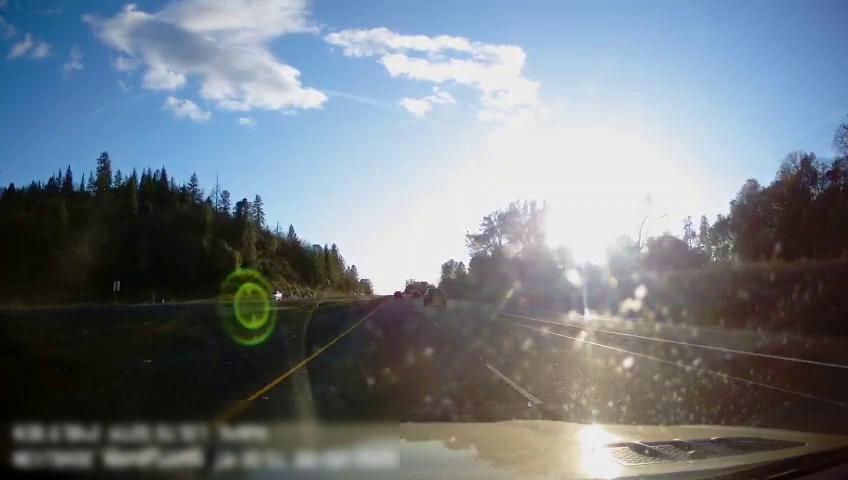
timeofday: Day
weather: Sunny
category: Drivable Space
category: Drivable Space
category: Vehicles | Truck
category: Vehicles | Truck
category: Lanes | Current Lane
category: Lanes | Current Lane
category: Lanes | Alternate Lane
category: Lanes | Alternate Lane